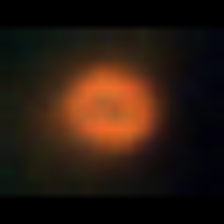
Taxon: NanoPlankton
Group: Other